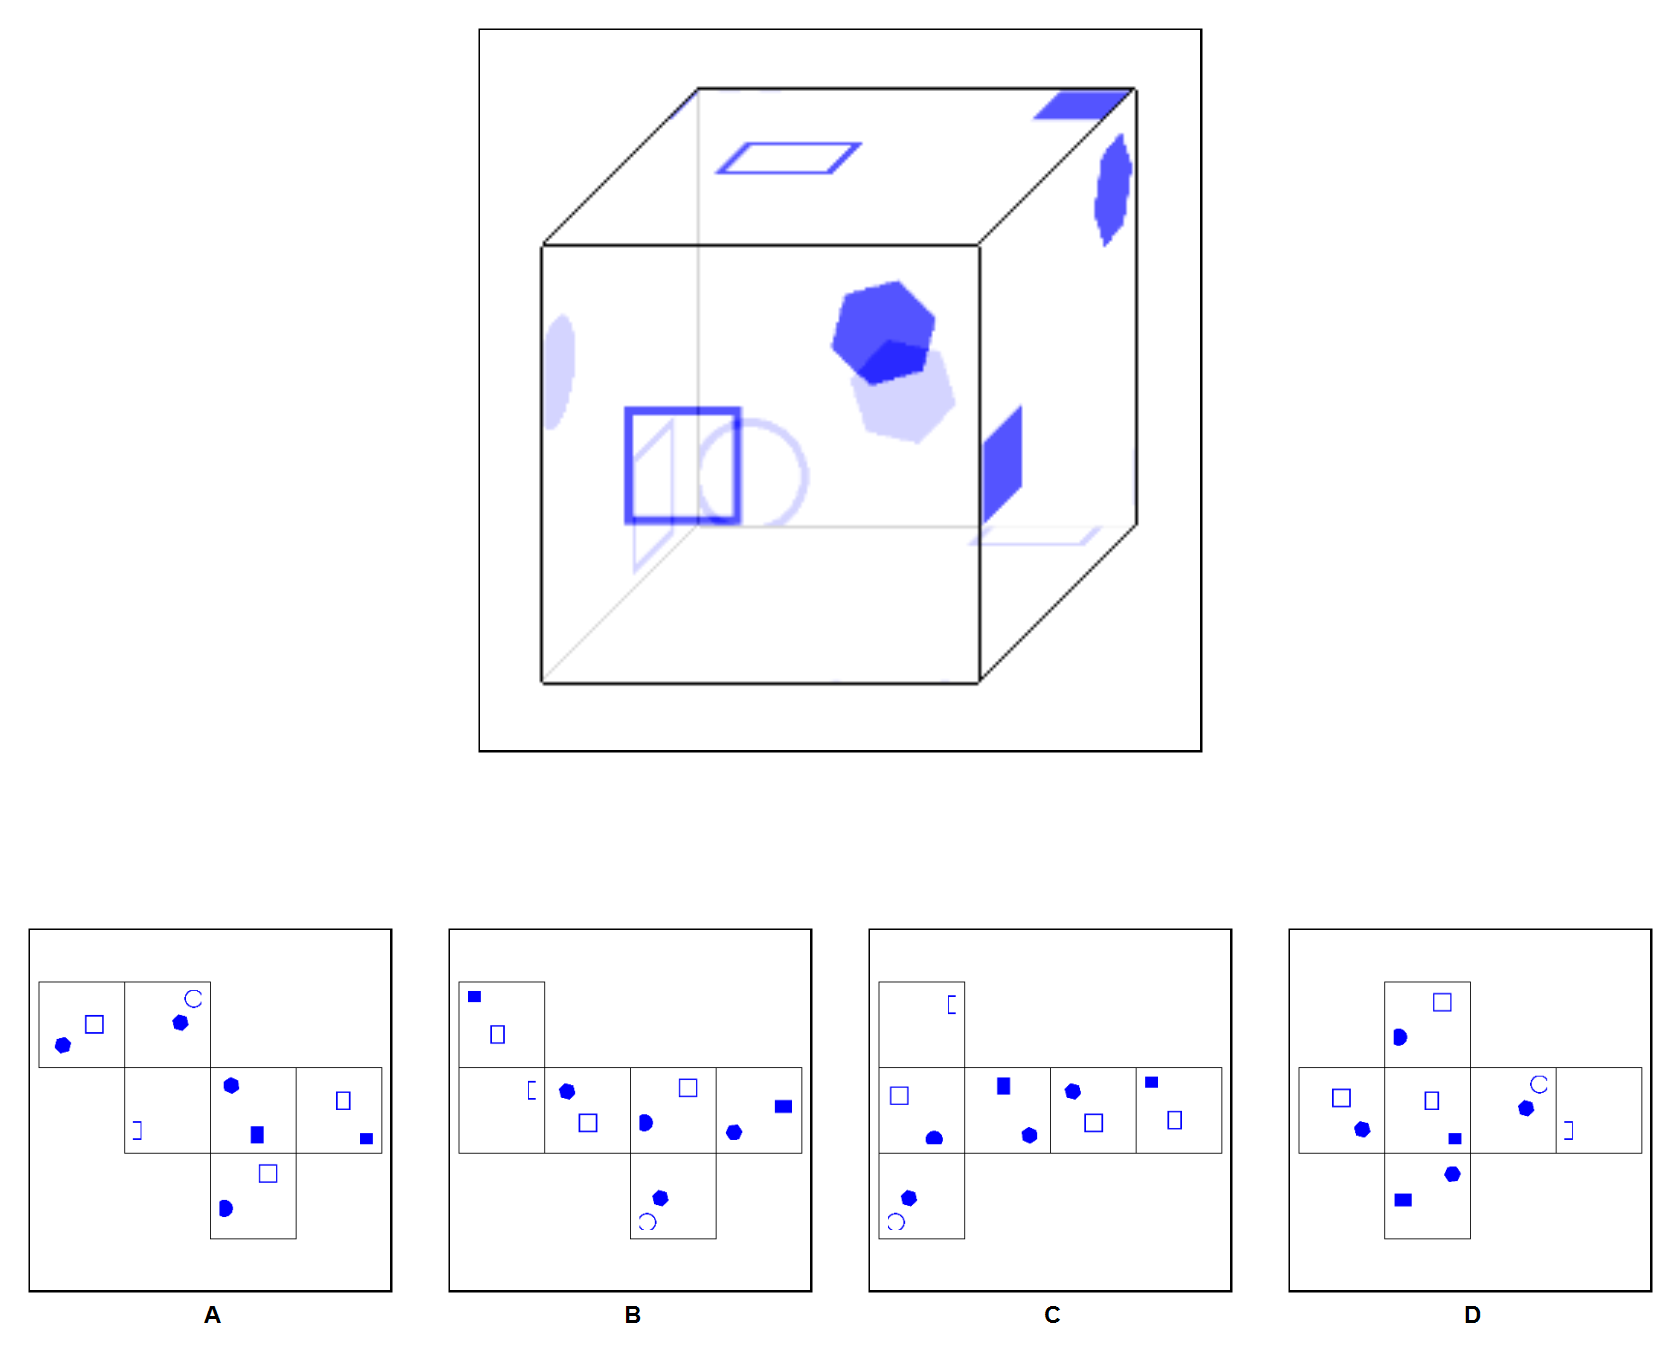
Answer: D